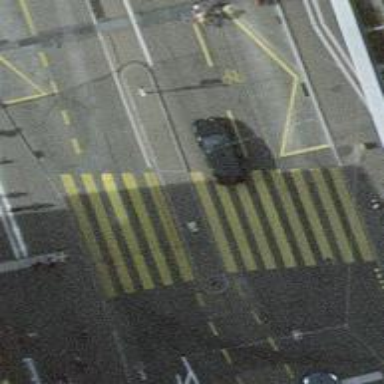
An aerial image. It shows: Road crossing with traffic signals and island.